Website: apple
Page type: account-selection
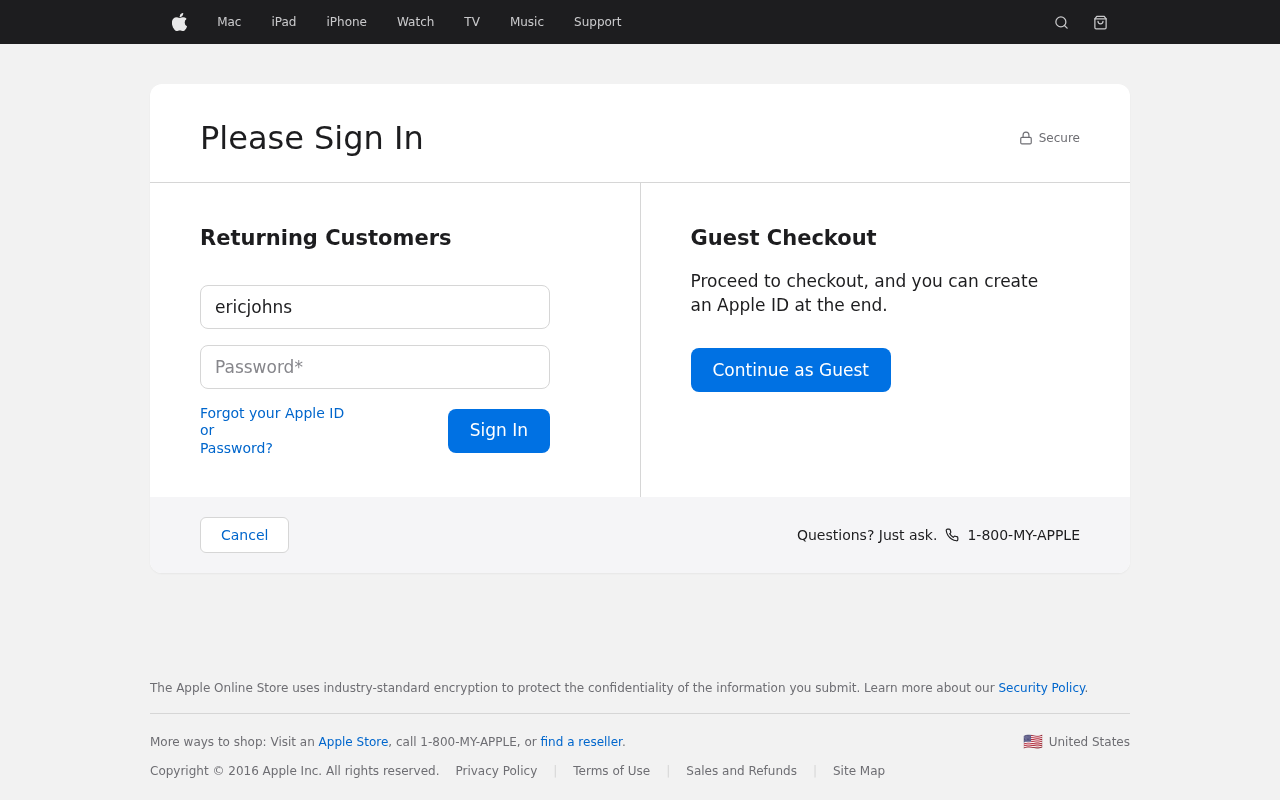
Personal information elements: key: PII_LOGIN_USERNAME
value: ericjohnson11